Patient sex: M
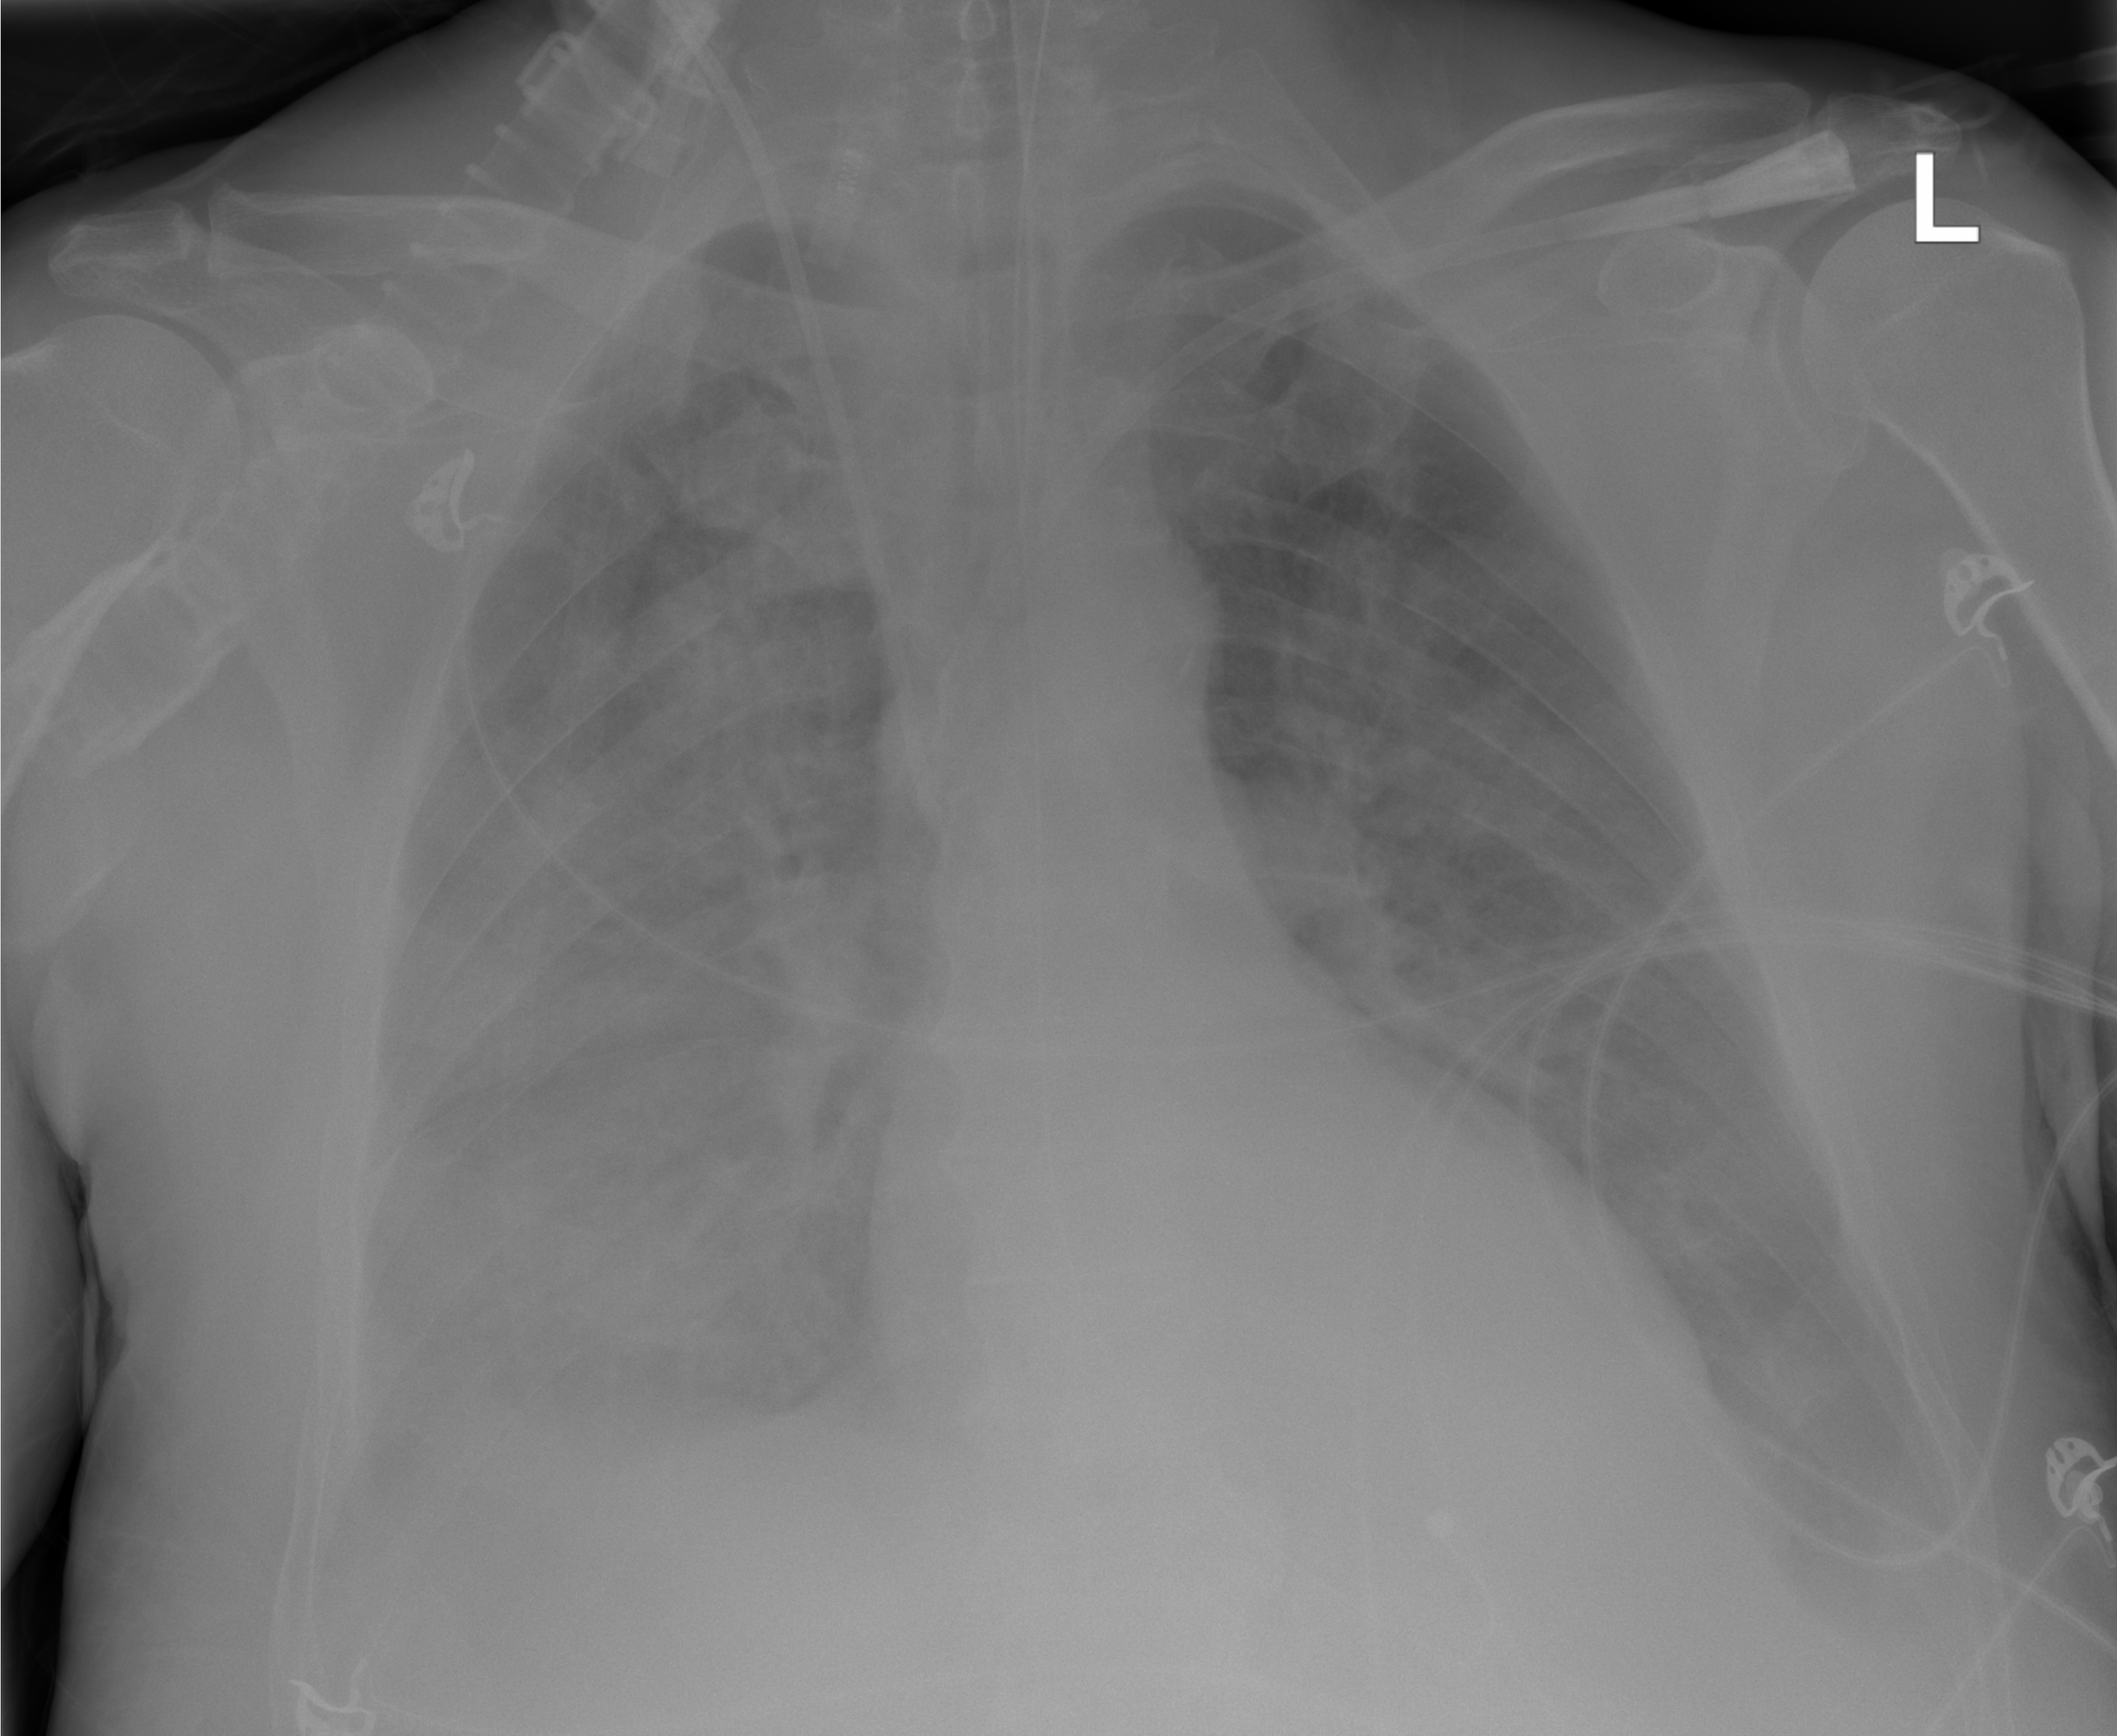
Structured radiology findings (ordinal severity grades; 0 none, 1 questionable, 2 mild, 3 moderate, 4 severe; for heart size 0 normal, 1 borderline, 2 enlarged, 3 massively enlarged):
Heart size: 0
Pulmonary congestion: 0
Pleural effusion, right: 3
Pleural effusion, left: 2
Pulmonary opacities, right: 4
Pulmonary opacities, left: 3
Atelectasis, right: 2
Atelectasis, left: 2